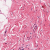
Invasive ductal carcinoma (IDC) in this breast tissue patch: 0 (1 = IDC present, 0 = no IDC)